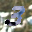
Label: 3